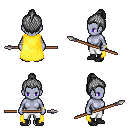
a pixel art fantasy rpg character, female body template, dark elf, purple skin, yellow cape, white pants, gray short topknot hairstyle, bracelets, black shoes, spear, four views (front, back, left, right), 2x2 character sprite sheet, small pixel art, hard edges, no anti-aliasing